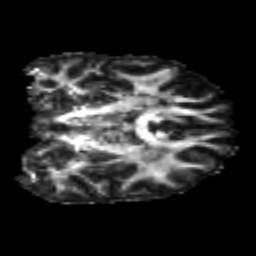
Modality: FA
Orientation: coronal
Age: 23
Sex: female
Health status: healthy
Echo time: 0.074 s